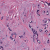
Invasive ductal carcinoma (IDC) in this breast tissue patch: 1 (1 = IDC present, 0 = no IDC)